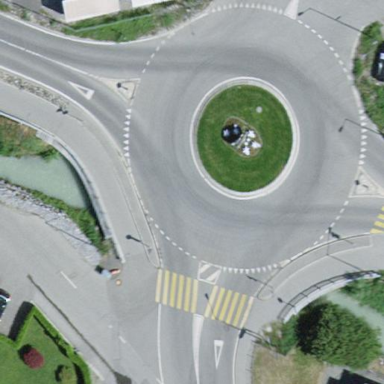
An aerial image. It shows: Tertiary road with asphalt surface leading to roundabout.